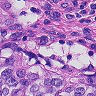
Metastatic tissue present: yes